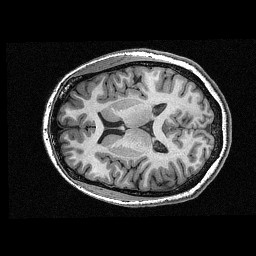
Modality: T1w
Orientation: axial
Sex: female
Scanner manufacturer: siemens
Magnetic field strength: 3 T
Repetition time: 2.3 s
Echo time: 0.00336 s